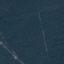
Land use / land cover: Forest